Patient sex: M
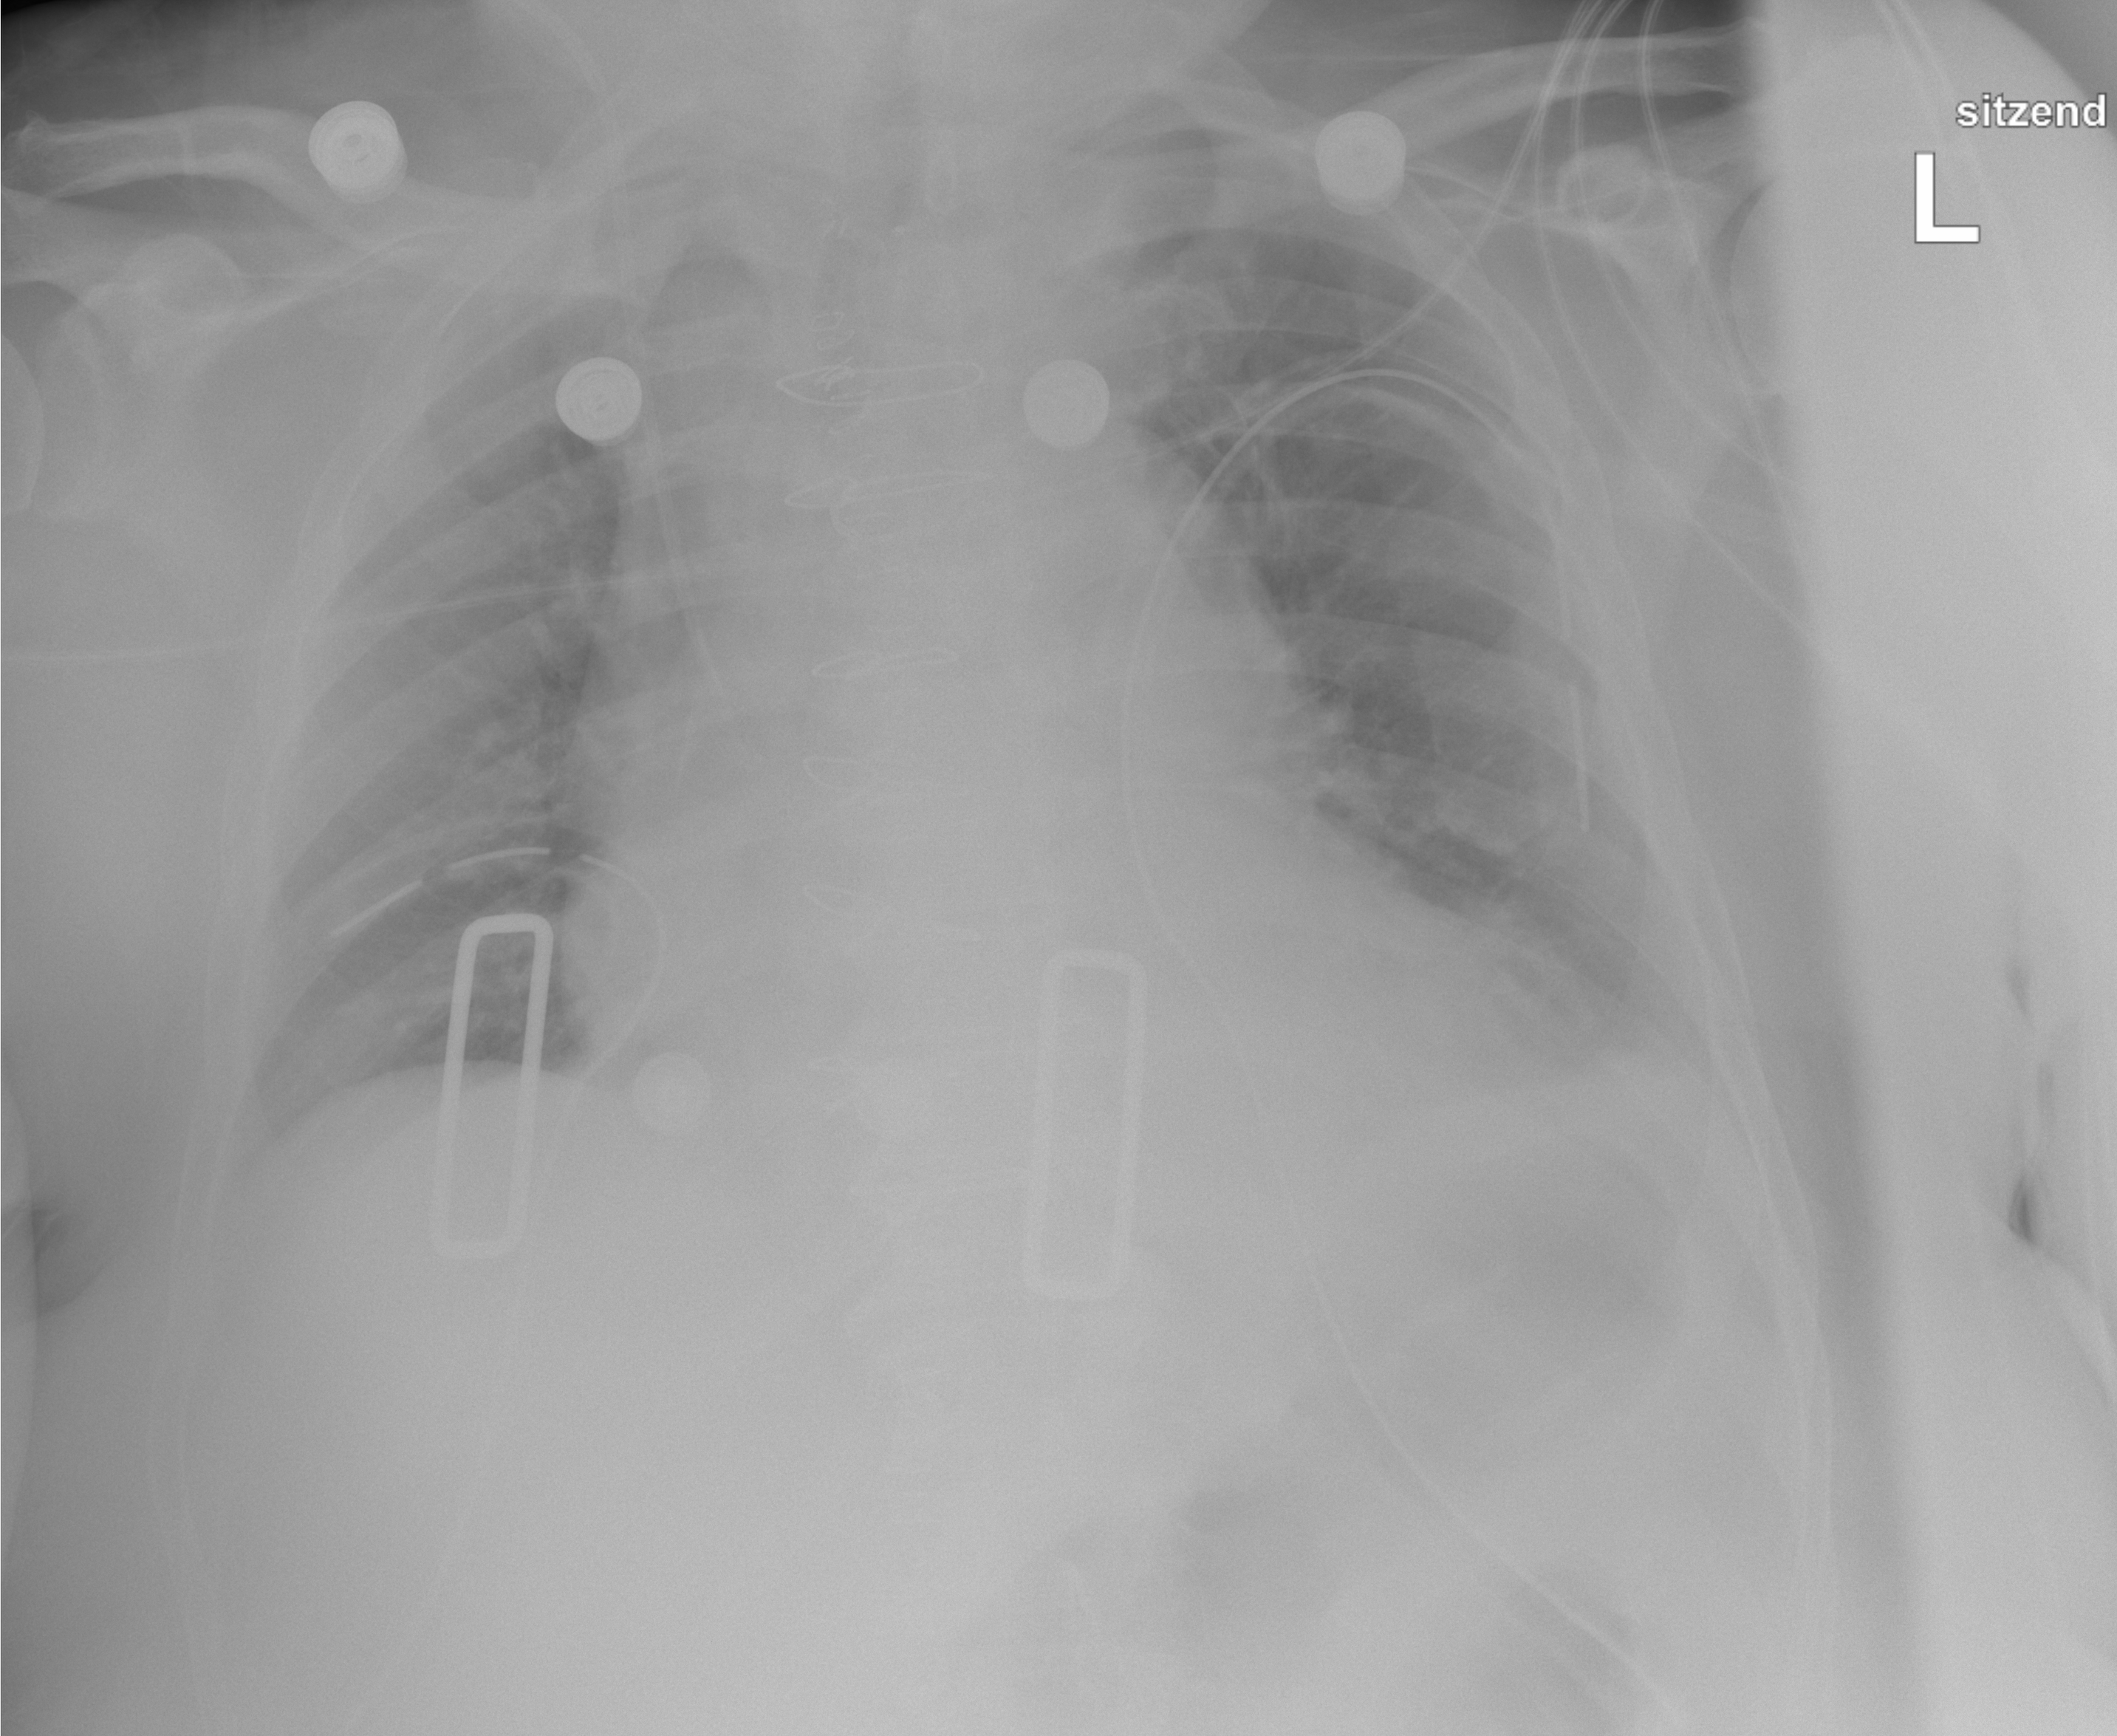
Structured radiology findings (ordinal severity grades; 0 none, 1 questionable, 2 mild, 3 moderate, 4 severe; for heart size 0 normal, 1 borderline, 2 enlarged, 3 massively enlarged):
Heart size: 2
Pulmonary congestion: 0
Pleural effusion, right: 1
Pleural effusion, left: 1
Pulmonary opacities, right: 0
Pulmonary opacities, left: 0
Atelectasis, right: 0
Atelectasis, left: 2